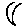
Label: moon